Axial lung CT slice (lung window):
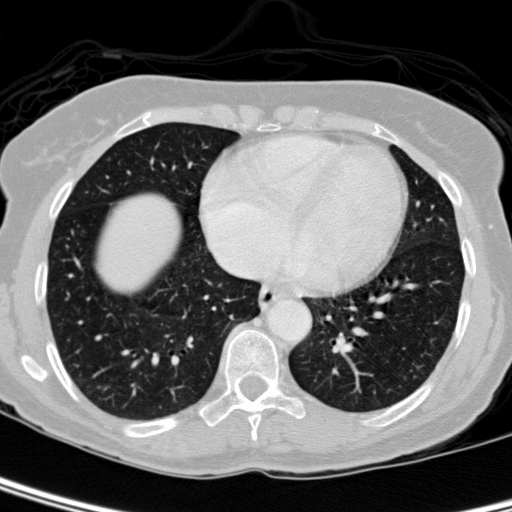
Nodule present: yes
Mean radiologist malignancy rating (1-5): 3